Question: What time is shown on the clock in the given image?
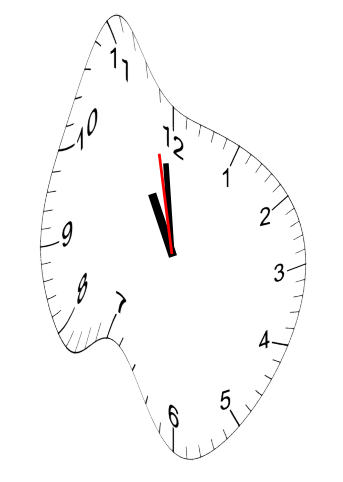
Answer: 10:58:58